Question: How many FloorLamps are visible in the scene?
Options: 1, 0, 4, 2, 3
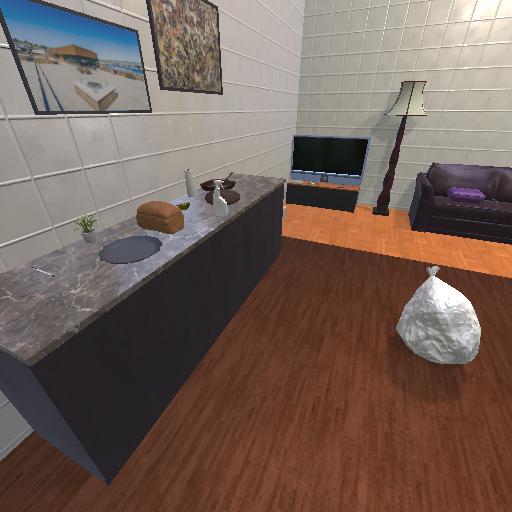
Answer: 1